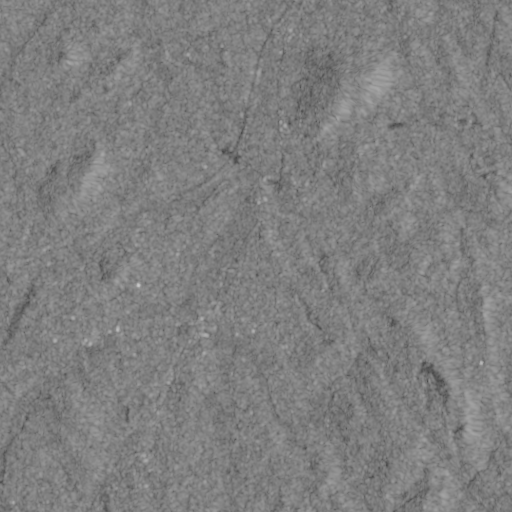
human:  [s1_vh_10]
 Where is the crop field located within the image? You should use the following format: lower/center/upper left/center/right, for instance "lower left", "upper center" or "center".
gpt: The crop field is located in the lower center of the image.
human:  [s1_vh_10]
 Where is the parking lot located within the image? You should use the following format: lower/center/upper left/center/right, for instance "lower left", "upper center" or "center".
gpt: The parking lot is located in the lower center of the image.
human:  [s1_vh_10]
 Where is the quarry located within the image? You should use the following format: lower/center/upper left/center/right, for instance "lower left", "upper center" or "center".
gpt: The quarry is located in the lower right of the image.
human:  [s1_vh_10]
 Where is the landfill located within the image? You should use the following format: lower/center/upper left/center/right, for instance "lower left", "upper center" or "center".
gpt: There is no landfill in the image.

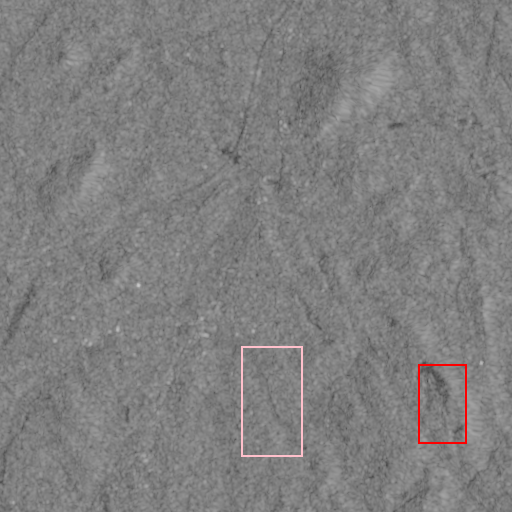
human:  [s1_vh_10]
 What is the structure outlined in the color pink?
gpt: The structure outlined in pink is a crop field.
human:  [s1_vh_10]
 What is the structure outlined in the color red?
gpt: The structure outlined in red is a quarry.
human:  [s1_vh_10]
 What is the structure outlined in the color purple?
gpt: There is no purple outline.